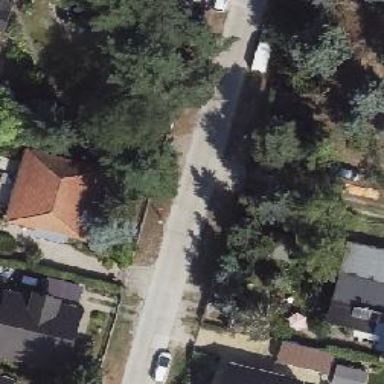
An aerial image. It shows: Residential road with concrete surface.